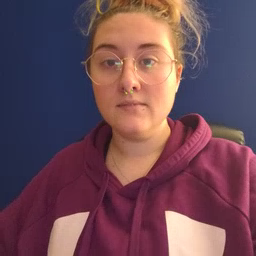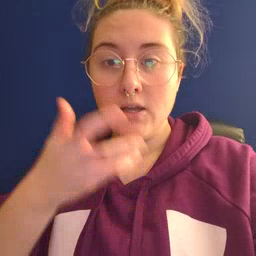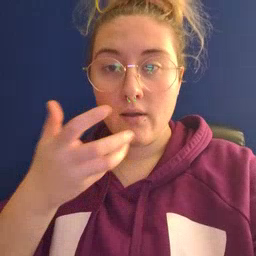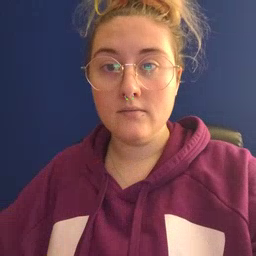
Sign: cereal